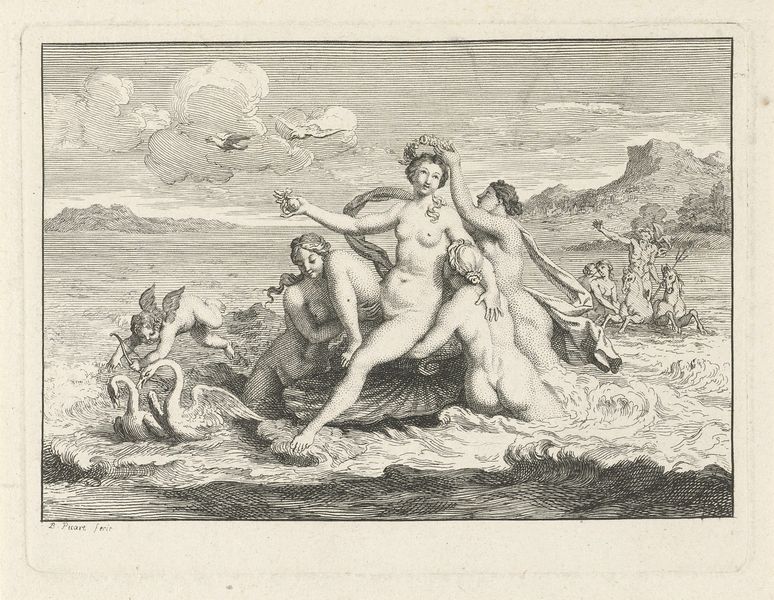
Titel: Geboorte van Venus
Künstler: Bernard Picart
Standort: Amsterdam
Institution: Rijksmuseum
Schlagwörter: flügel, himmel, meer, nackt, frauen, mädchen, ufer, pferde, engel, putte, wellen, brandung, weiber, möve, nymphen, venus, blütenkranz, muschel, putten, schwäne, jungfrauen, neptun, dreizack, poseidon, schaumgeborene, schäne, posaidon